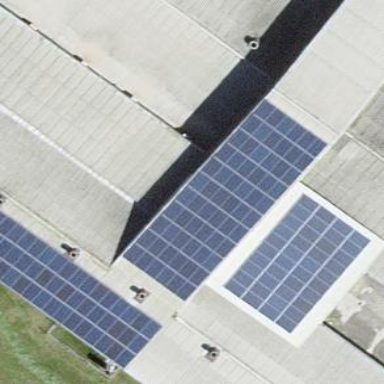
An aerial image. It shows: Small solar photovoltaic panel used as generator to produce electricity.